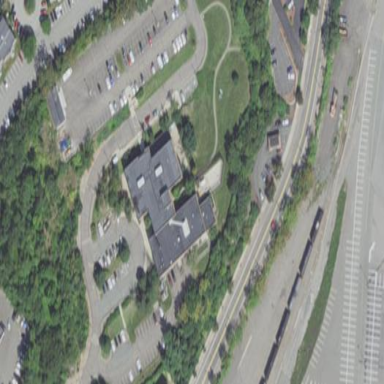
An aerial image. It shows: Healthcare facility identified as hospital.